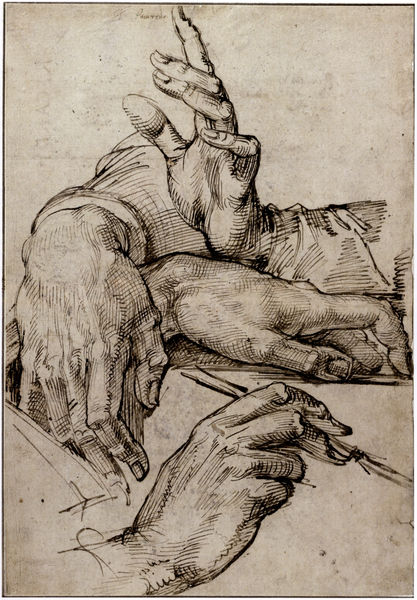
Titel: Vier Männerhände in verschiedenen Stellungen, davon eine zeichnend
Künstler: Bartolomeo Passarotti
Standort: Wien
Institution: Albertina
Schlagwörter: dunkel, feder, hand, schatten, weiß, bewegung, daumen, finger, geste, grau, hell, licht, rücken, schwarz, skizze, tisch, zeichnung, alt, hemd, arm, falten, halten, ärmel, gesten, hände, signatur, stoff, saum, blatt, schnell, papier, liegen, perspektive, gelenke, stab, studie, grafik, graphik, schttierung, linien, rand, sepia, zeigefinger, muskeln, knöchel, liegend, nägel, surreal, vier, tusche, buch, kohle, schraffur, schraffuren, schwarz weiß, radierung, schrafur, stich, greifen, schraffiert, bleistift, manschetten, entwurf, malen, stift, studien, fingernägel, zeichnen, schreiben, verschlungen, adern, erhoben, dürer, griffel, entwürfe, kupferstich, kanten, knick, gelenk, ringfinger, federzeichnung, vorzeichnung, tuschezeichnung, straffur, gekrümmt, weisen, handgelenk, haltungen, stellungen, schrafiert, rechte hand, verkrümmt, daumennnagel, saumen, handstudien, gzeichnung, sudie, stoft, handhaltungen